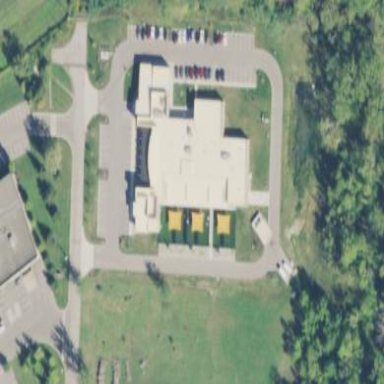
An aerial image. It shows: Animal shelter building.